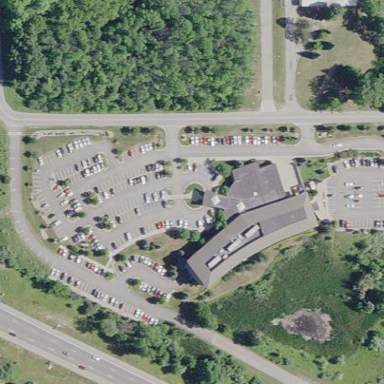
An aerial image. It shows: Healthcare clinic is depicted in the image.